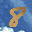
Label: 8